Question: Eclipse can't see my Android Device on Window.Previously I had been working fine.Suddenly I got This problem.How can i fix this:

I have setuped these thing in my device:
1.USB debug mode:
2.Thick Unknown source
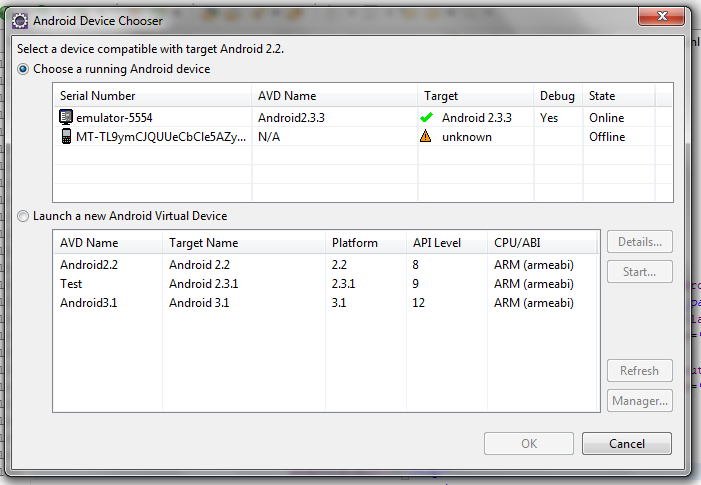
Answer: Try this:
Drag the notification bar & click on "USB Connected" then click the button "Turn off USB storage" and "Turn on USB storage".Then Its ok
You may be clicked this option previously